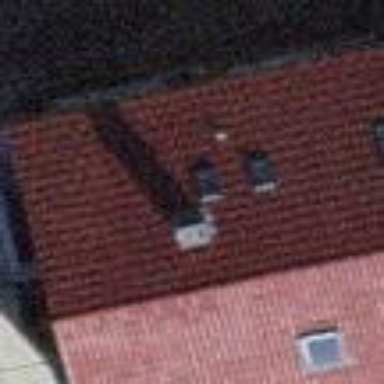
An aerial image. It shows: Gabled roof house.